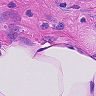
Metastatic tissue present: no